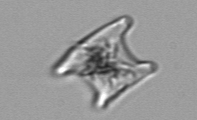
Label: Eucampia